Question: I made a menu picture for a game. The next step I wanted to do on the menu is to highlight the option from the menu wich the cursor is floating on. And not by loading another bmp file, only with changing the specific area color, and return it normal after the action. So what is the best way to do it? If you can, add a code.
I'm working on DosBox(for windows), 8086 ASM. and im using graphic mide for the menu.
The menu:

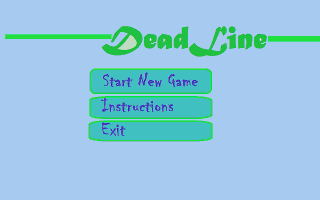
Answer: The most basic way would be calculating the start and the end address in the video memory and replacing all menu-point-background byte values in this block:
'''
mov si, start_address
mov dx, end_address
lbl_loop:
lodsb
cmp al, src_color_value
jne @next
mov byte ptr [si-1], dst_color_value
next:
cmp si, dx
jl(e) lbl_loop ; depends on if end_address is included or excluded
'''
DS has to be set to the video_segment. There surely are better ways to do this, but you get the idea.